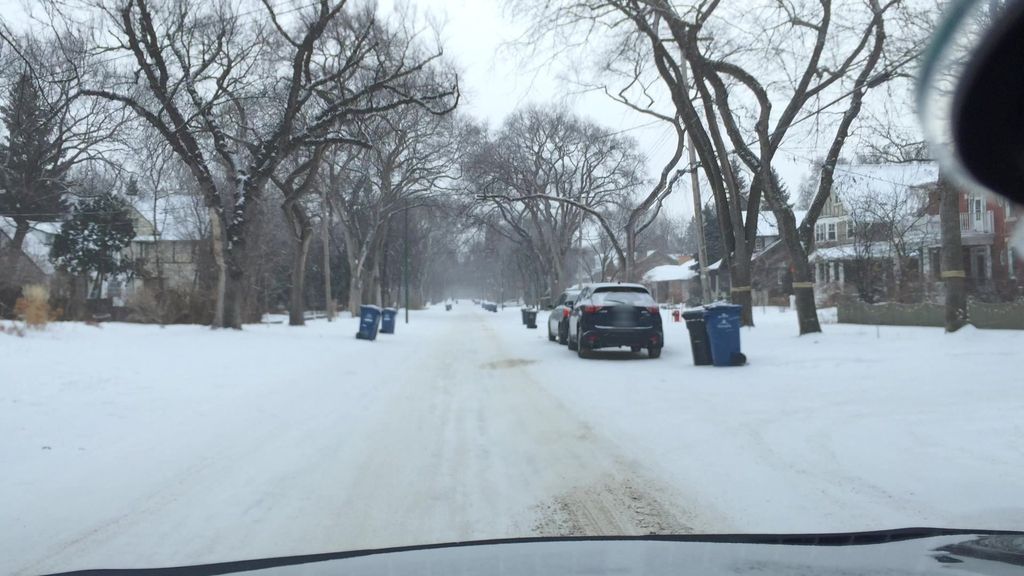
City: winnipeg